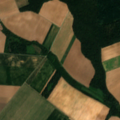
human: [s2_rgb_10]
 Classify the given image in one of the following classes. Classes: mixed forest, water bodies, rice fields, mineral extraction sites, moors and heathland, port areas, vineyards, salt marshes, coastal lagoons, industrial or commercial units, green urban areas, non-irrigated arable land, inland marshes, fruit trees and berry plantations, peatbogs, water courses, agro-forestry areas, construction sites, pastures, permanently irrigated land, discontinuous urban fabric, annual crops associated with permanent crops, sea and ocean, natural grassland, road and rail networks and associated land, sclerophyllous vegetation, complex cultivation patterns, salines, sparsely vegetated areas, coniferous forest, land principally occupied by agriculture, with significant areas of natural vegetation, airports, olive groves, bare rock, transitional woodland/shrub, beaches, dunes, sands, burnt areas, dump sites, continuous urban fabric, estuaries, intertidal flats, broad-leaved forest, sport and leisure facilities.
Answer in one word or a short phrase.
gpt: non-irrigated arable land, land principally occupied by agriculture, with significant areas of natural vegetation, broad-leaved forest